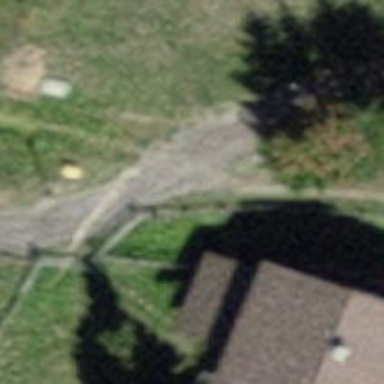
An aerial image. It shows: Path.